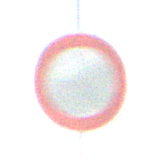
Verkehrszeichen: VerbotFahrzeugeAllerArt
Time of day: Night
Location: Outdoor (Nature)
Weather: Clear
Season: NotSpecified
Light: Natural